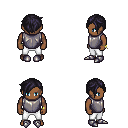
a pixel art fantasy rpg character, male body template, human, dark skin, steel chest armor, white pants, raven pixie cut hairstyle, bracelets, metal boots, four views (front, back, left, right), 2x2 character sprite sheet, small pixel art, hard edges, no anti-aliasing